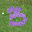
Label: 3